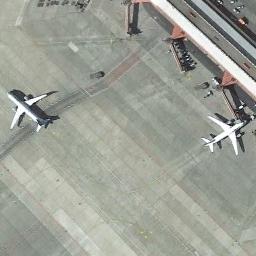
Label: airplane